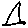
Label: triangle